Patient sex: F
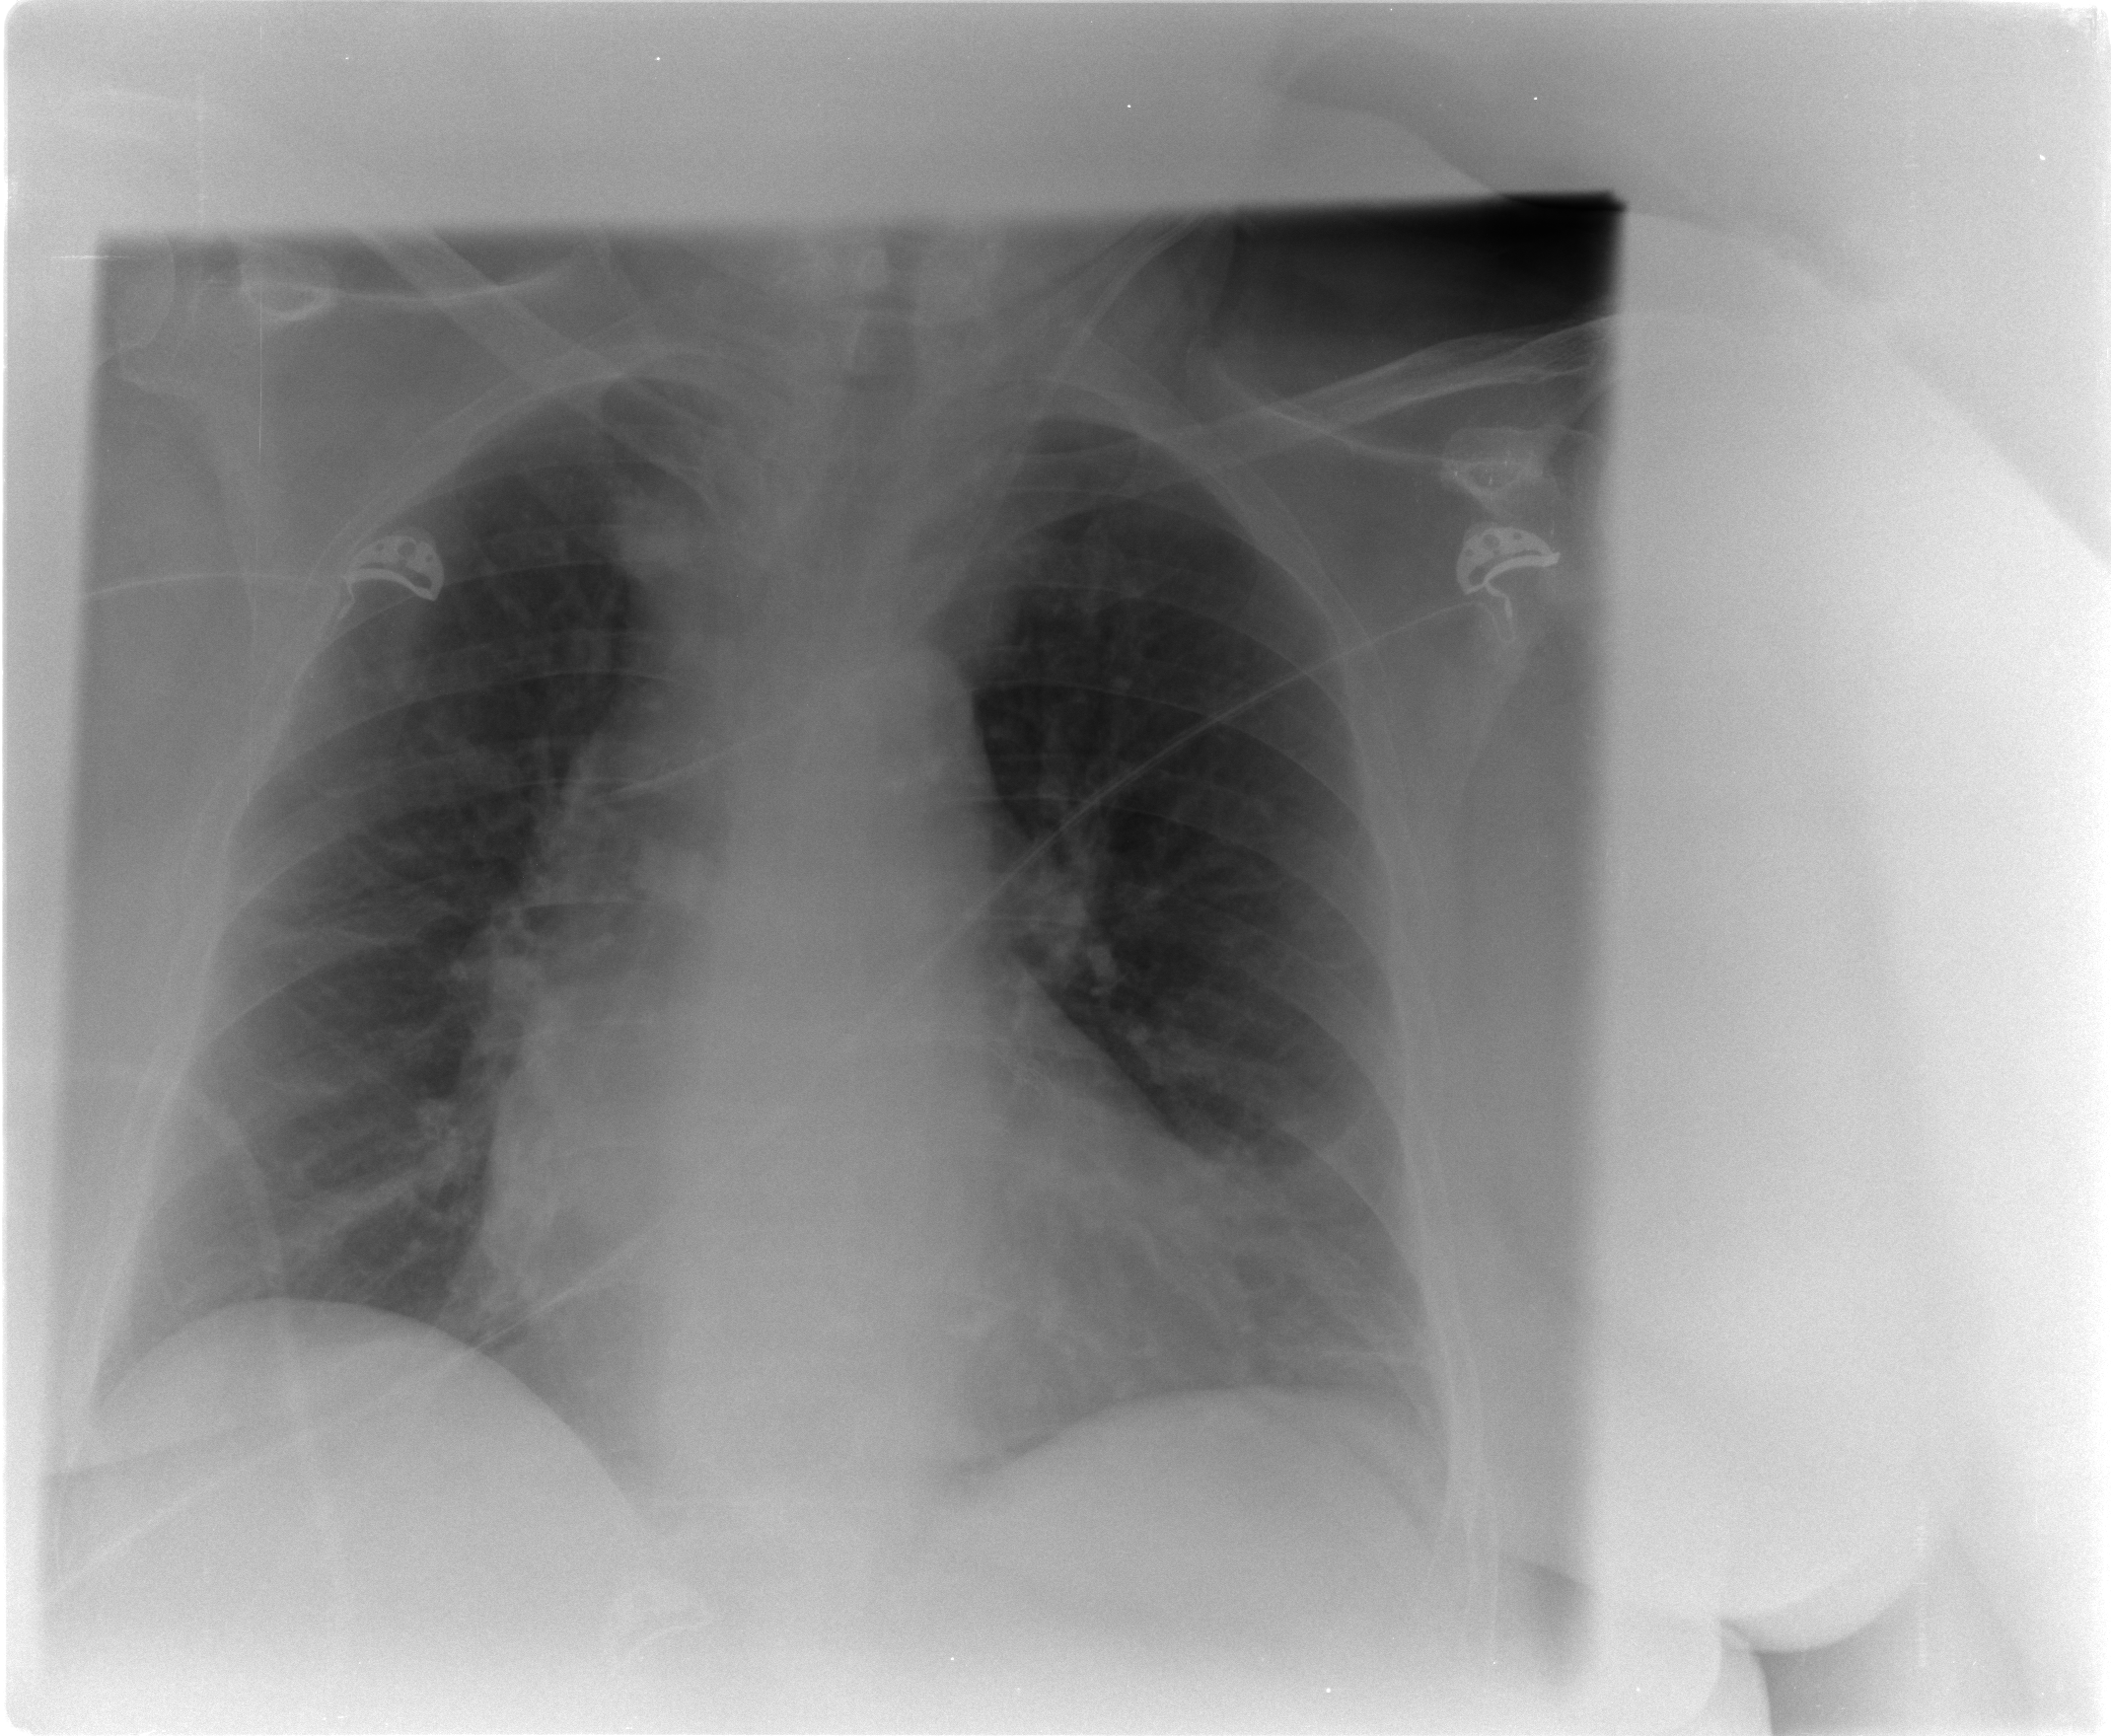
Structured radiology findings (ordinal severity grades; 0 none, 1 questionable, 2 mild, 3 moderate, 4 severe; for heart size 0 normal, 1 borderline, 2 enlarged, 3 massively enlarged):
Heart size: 0
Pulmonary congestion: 0
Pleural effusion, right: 0
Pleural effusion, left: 0
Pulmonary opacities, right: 0
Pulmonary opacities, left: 0
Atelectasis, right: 0
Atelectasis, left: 2